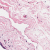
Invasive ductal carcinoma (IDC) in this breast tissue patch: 0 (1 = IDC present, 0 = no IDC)